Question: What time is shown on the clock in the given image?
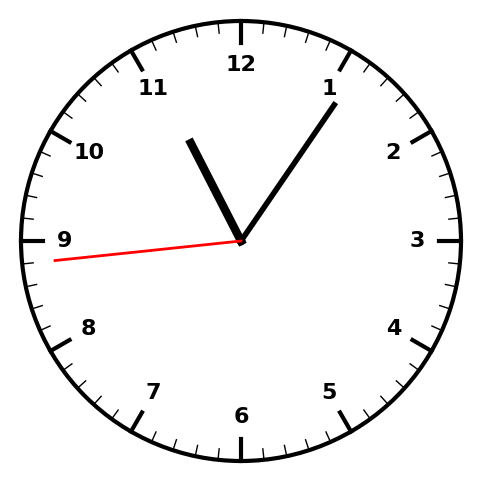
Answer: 11:05:44